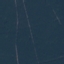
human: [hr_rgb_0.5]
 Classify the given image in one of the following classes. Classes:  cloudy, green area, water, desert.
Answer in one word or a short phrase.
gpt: green area